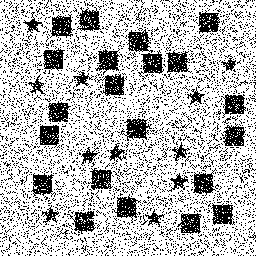
Squares: 21
Triangles: 0
Stars: 11
Total shapes: 32